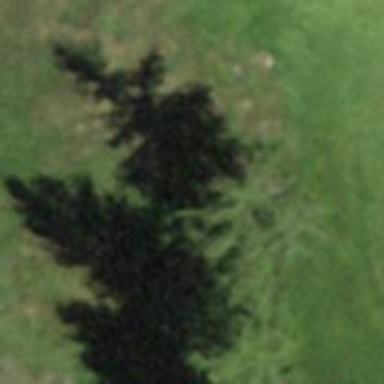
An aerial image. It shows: Needle-leaved tree in its natural environment.